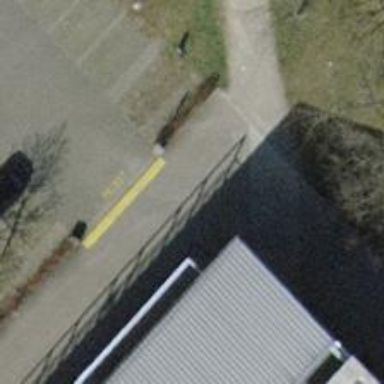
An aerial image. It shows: Footway with fine gravel surface.